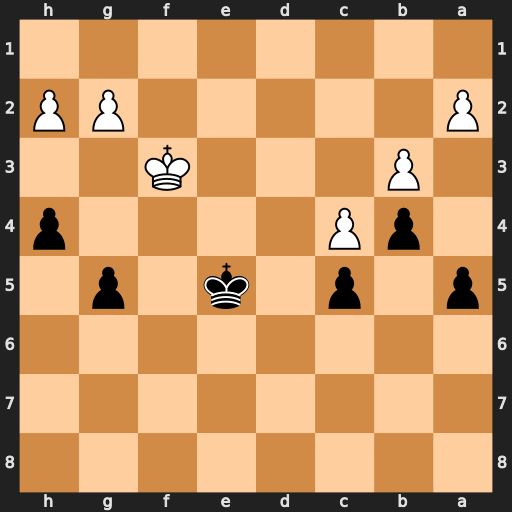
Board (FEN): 8/8/8/p1p1k1p1/1pP4p/1P3K2/P5PP/8
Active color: b
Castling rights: -
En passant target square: -
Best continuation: Kd4 Kg4 Kc3 Kxg5 Kb2 Kxh4 Kxa2